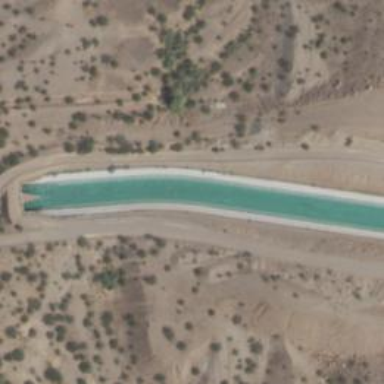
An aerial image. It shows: Canal that serves as waterway.